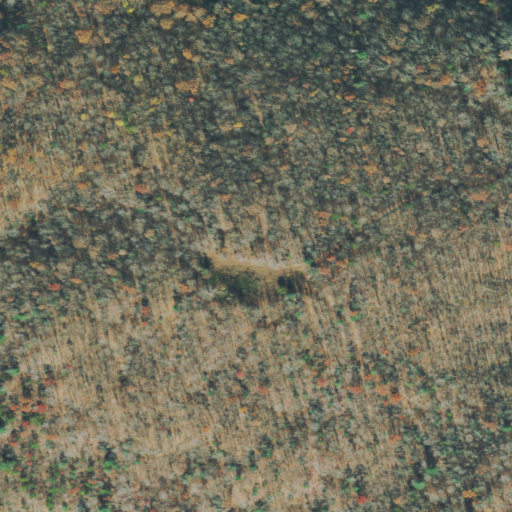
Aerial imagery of mountain in Tennessee named Little Mountain containing only deciduous forest